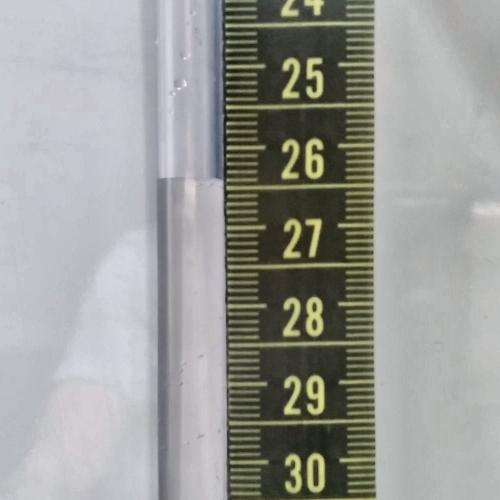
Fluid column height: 26.4 cm